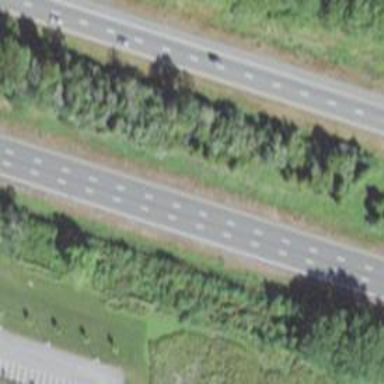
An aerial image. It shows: Asphalt motorway.